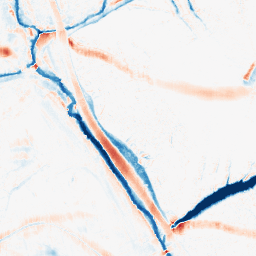
Category: morphological
Decomposition family: morphological_ellipse
Decomposition parameters: operation: average
width: 20
height: 10
Upsampling method: bspline
Upsampling parameters: scale: 4
Upsampling scale: 4